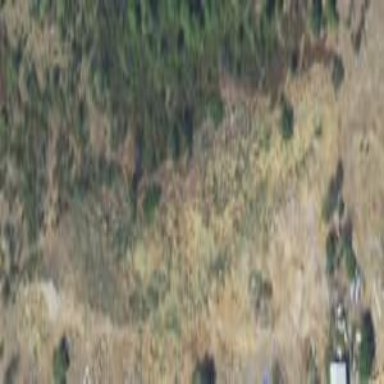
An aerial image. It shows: Landscape with heath vegetation.